【题型】填空题　【知识点】解析几何　【难度】easy
已知抛物线 \( y^2 = 2px \ (p > 0) \) 的焦点为 \( F \)，第一象限的 \( A \)、\( B \) 两点在抛物线上，且满足 \( |BF| - |AF| = 4 \)，\( |AB| = 4\sqrt{2} \)。若线段 \( AB \) 中点的纵坐标为 \( 4 \)，则抛物线的方程为 \underline{\quad\quad\quad\quad}。
【解答】
【答案】$y^2 = 8x$

【详解】设$A(x_1, y_1), B(x_2, y_2)$，

因为$|BF| - |AF| = 4$，

所以$\left(x_2 + \dfrac{p}{2}\right) - \left(x_1 + \dfrac{p}{2}\right) = 4$，所以$x_2 - x_1 = 4$，

又因为$|AB| = \sqrt{1 + k_{AB}^2} \times |x_1 - x_2| = 4\sqrt{2}$，所以$k_{AB}^2 = 1$，

因为$A, B$都在第一象限，所以$k_{AB} = 1$，

又因为$k_{AB} = \dfrac{y_2 - y_1}{x_2 - x_1} = \dfrac{y_2 - y_1}{\dfrac{y_2^2}{2p} - \dfrac{y_1^2}{2p}} = \dfrac{2p}{y_1 + y_2} = 1$，且$y_1 + y_2 = 4 \times 2 = 8$，

所以$2p = 8$，所以$p = 4$，所以抛物线方程为$y^2 = 8x$，

故答案为：$y^2 = 8x$。
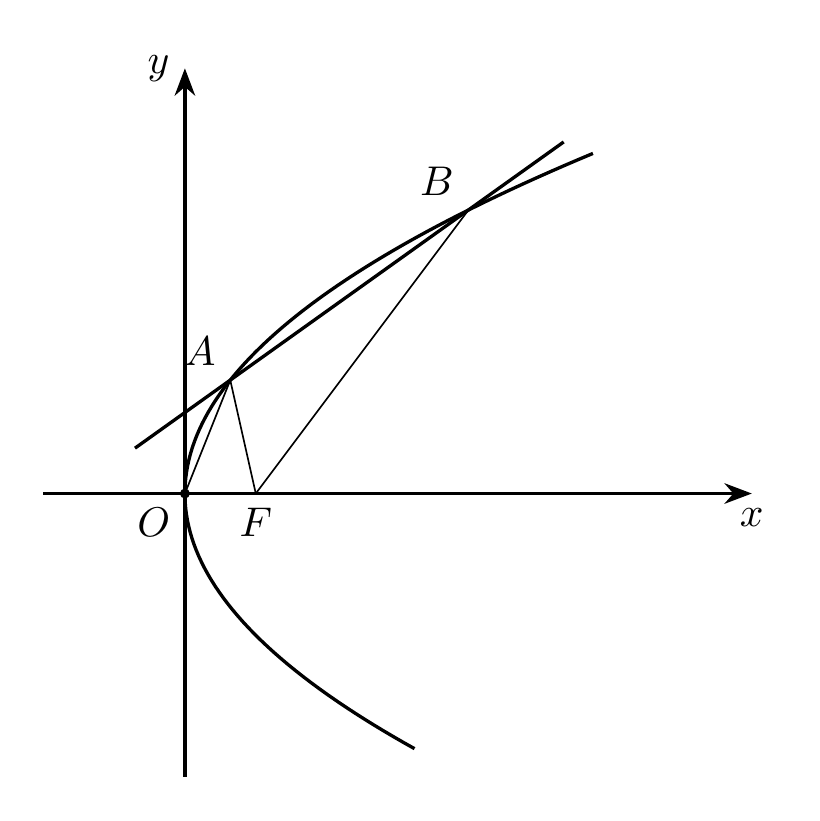